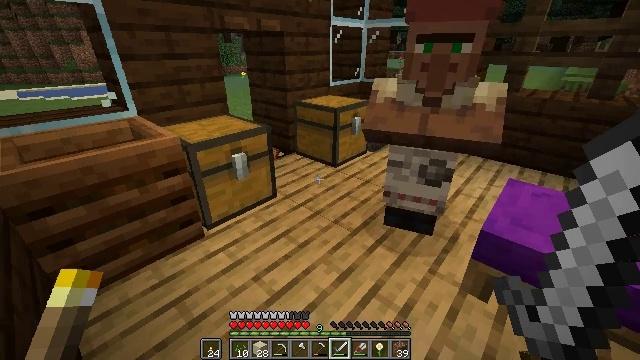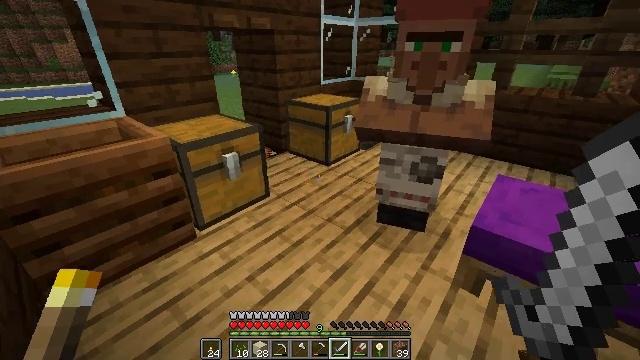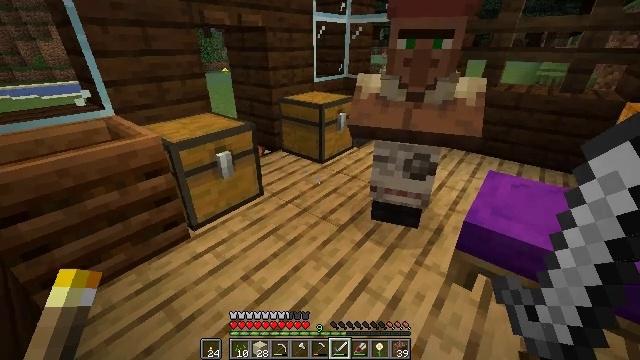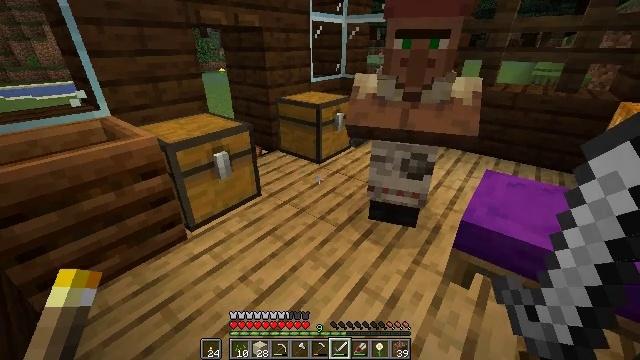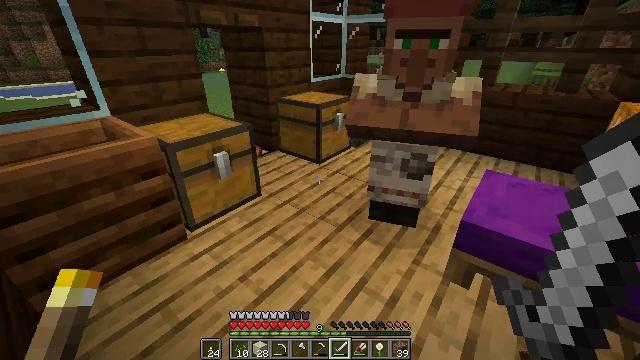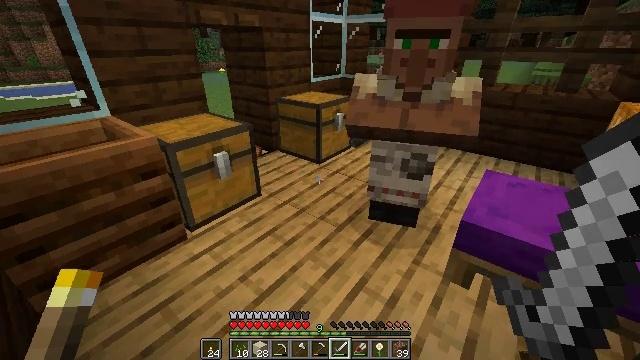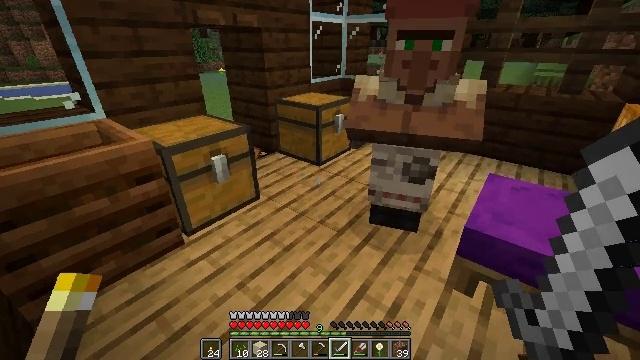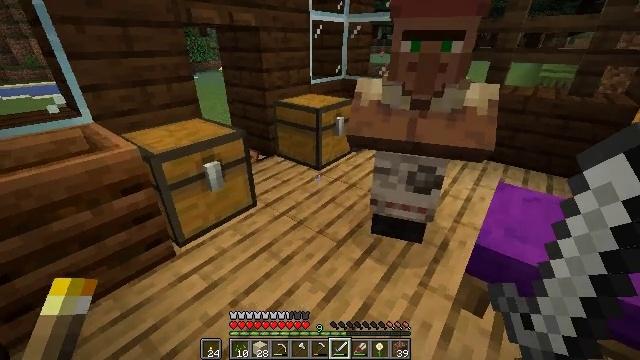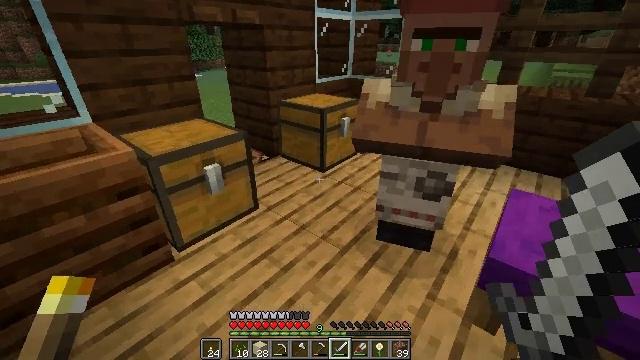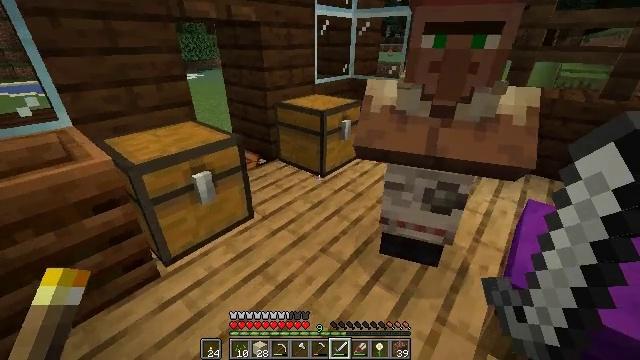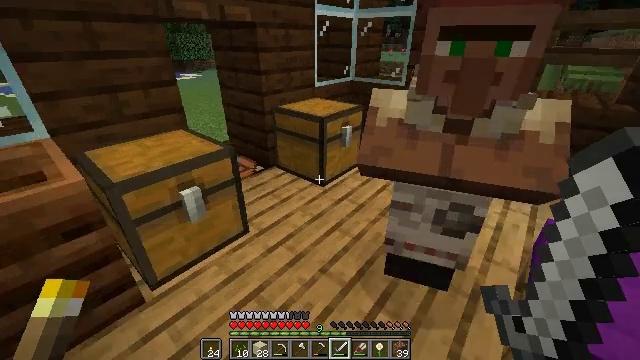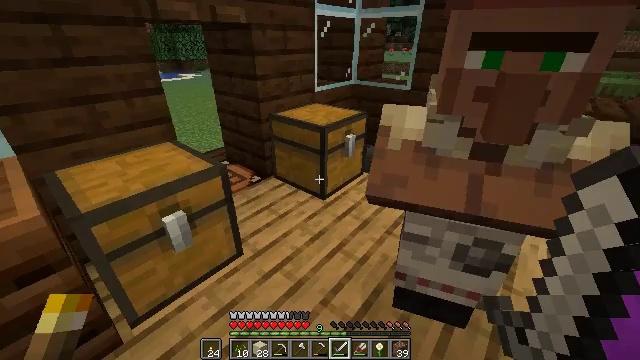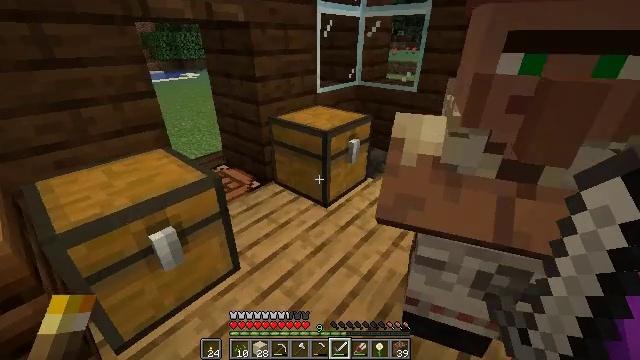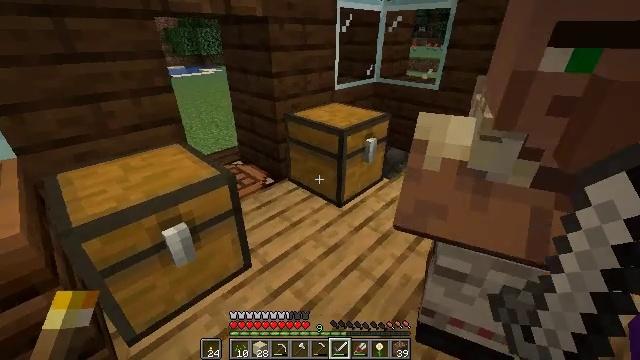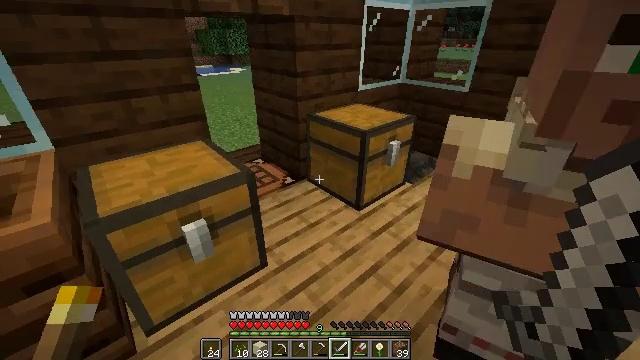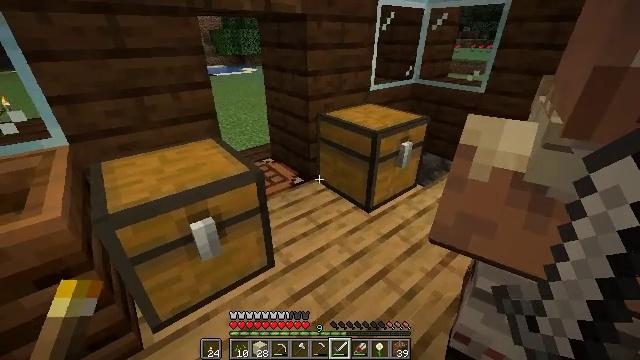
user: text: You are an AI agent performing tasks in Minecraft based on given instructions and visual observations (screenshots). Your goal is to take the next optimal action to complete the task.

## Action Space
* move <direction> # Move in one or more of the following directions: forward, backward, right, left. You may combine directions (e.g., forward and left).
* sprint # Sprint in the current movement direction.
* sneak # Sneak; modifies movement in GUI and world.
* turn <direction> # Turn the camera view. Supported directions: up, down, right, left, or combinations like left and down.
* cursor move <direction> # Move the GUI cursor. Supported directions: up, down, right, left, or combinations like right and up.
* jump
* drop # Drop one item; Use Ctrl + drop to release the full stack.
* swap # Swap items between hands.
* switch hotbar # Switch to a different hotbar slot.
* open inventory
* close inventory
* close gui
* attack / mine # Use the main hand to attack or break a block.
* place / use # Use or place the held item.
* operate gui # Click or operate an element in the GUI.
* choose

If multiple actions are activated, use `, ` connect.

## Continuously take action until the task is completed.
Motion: motion action
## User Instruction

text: Gather sand from the desert.
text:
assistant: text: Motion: turn right
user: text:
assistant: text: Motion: turn right
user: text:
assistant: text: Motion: no_op
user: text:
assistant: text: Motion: no_op
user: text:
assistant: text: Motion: no_op
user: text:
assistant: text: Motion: move forward
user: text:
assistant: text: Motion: move forward
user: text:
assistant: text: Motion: move forward, turn left
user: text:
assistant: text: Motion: move forward
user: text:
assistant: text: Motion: move forward
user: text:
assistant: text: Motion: move forward
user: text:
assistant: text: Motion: no_op
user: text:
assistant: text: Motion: turn left
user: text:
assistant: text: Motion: turn left
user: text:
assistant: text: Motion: turn left
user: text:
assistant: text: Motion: no_op
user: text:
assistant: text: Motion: no_op
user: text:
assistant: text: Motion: no_op
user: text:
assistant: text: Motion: no_op
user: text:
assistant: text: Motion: no_op
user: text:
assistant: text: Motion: turn right
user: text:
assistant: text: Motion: turn right
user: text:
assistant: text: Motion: turn right
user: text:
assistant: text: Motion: move forward
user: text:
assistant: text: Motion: move forward
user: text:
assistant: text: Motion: move forward
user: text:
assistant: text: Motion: move forward
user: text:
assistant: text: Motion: move forward
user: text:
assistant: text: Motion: move forward, turn left
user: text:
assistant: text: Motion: move forward, turn left